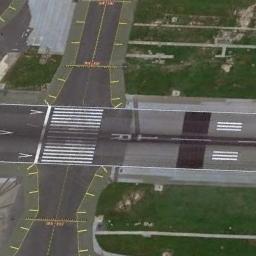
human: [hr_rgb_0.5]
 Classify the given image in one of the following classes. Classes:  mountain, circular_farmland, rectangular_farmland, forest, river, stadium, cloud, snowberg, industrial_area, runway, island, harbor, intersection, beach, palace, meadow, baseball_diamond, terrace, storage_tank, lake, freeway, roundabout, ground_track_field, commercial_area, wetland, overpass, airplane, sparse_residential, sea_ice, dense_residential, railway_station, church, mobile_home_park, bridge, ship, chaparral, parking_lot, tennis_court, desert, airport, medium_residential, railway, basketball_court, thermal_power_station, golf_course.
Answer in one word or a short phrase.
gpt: runway